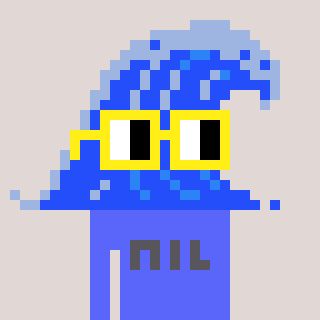
a pixel art character with square yellow glasses, a wave-shaped head and a purple-colored body on a warm background